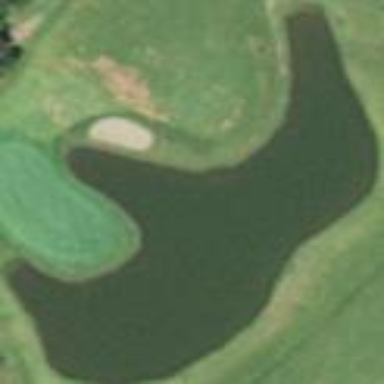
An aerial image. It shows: Picturesque scene of golf course with lateral water hazard.